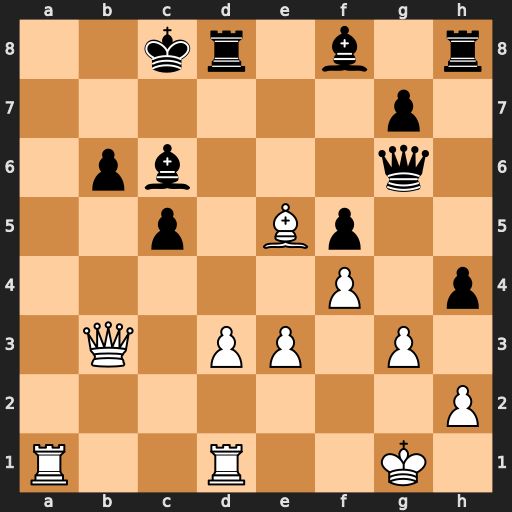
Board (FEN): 2kr1b1r/6p1/1pb3q1/2p1Bp2/5P1p/1Q1PP1P1/7P/R2R2K1
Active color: w
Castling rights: -
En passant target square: -
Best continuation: Qxb6 Kd7 d4